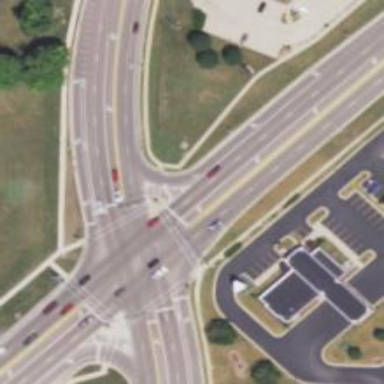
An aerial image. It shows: Crossing with marked lines on the road.